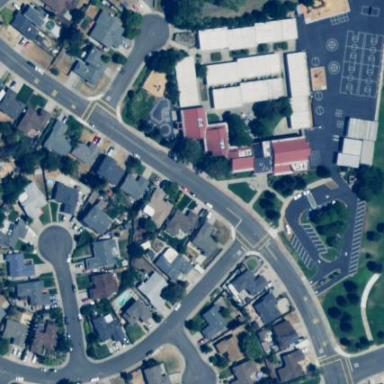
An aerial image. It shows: School.